Question: I have a gnuplot gif file generation code:
'''
set terminal pngcairo font 'DroidSerif'
set output "summary2.gif"
set xtics font ", 15"
set ytics font ", 15"
set key font ",18"
set key top right
set xlabel "Data width in bytes" font ",20"
set ylabel "Summary size" font ",20"
set title "Size comparison" font ",25"
plot "summary2.data" using 1:4 title "BF Complete" w lp, "summary2.data" using 1:3 title "Labeled" w lp, "summary2.data" using 1:5 title "Complete" w lp, "summary2.data" using 1:2 title "BF" w lap
'''
The issue is that the plot titles are large so I need to add some spacing between them. How can I make it work?

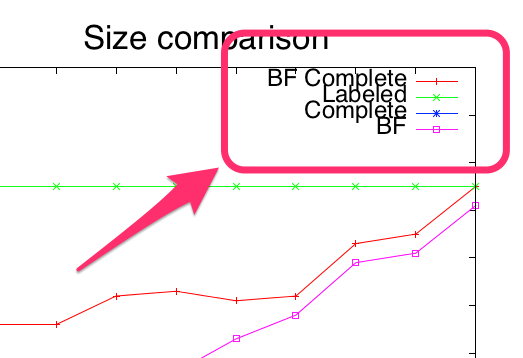
Answer: Try 'set key spacing <some number>'. Increasing the value of '<some number>' should increase the distance between titles.